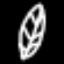
Label: leaf